Question: I've been struggling with this for a couple of hours now. When using carrierwave_direct's 'direct_upload_form_for' in my view, it returns me this error:

'''
class FileUploader < CarrierWave::Uploader::Base
include CarrierWaveDirect::Uploader
end
'''
'''
class ManualFile
include Mongoid::Document
mount_uploader :file, FileUploader
field :name, :type => String
end
'''
'''
class UploadController < ApplicationController
def manual_new
@uploader = ManualFile.new.file
@uploader.success_action_redirect = upload_edit_path
end
def manual_edit
@myfile = ManualFile.new(key: params[:key])
end
end
'''
'''
<%= direct_upload_form_for @uploader do |f| %>
<%= f.file_field :file %>
<%= f.submit %>
<% end %>
'''
I can't understand what I'm doing wrong. I tried to follow this <URL>. I'm using Ruby 1.9.3, Rails 3.2.3, Mongoid 3 with carrierwave gems pointing to github master.
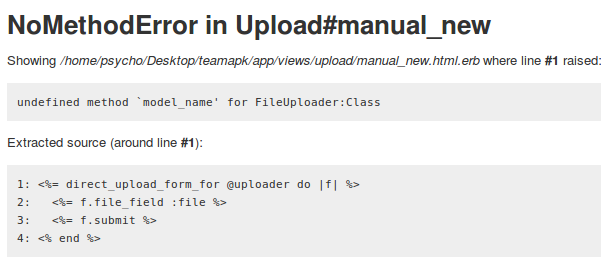
Answer: Apparently 'direct_upload_form_for' works best with ActiveRecord. To make it work (or at least not crash) with Mongoid, I added the following lines to my file uploader.
'''
include ActiveModel::Conversion
extend ActiveModel::Naming
'''
So in your case :
'''
class FileUploader < CarrierWave::Uploader::Base
include CarrierWaveDirect::Uploader
include ActiveModel::Conversion
extend ActiveModel::Naming
end
'''